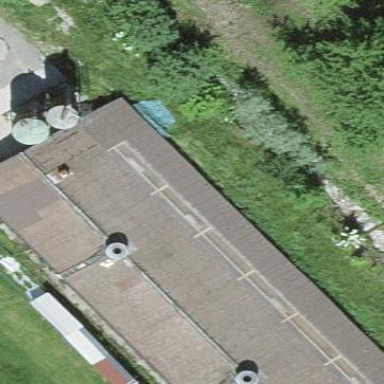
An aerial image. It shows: Farm auxiliary building.